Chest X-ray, AP view. Patient: 57 years old, sex F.
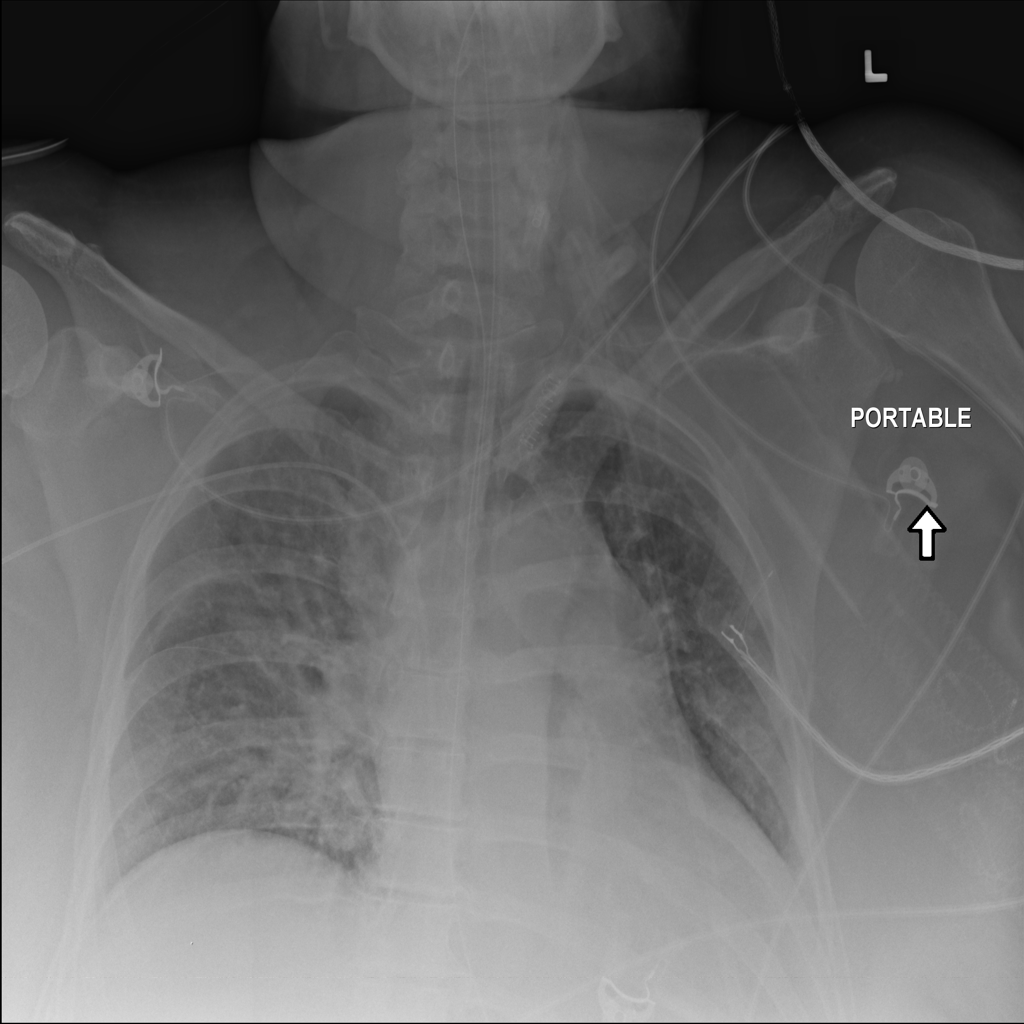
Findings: Atelectasis, Consolidation